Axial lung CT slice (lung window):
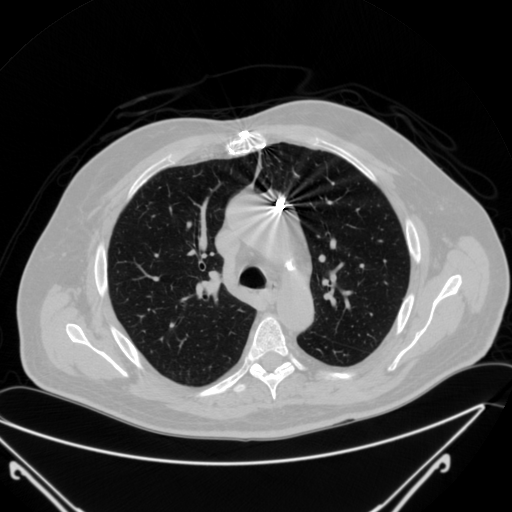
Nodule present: no